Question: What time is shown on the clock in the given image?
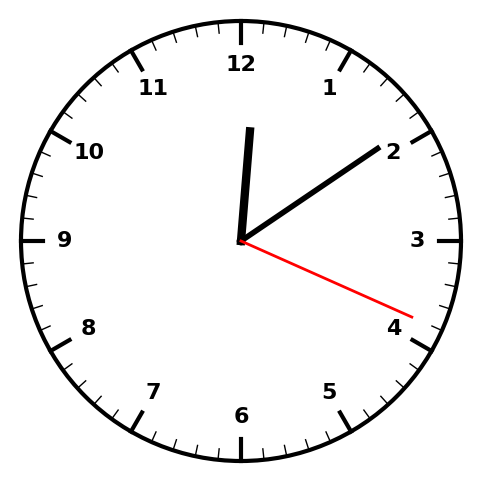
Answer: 12:09:19